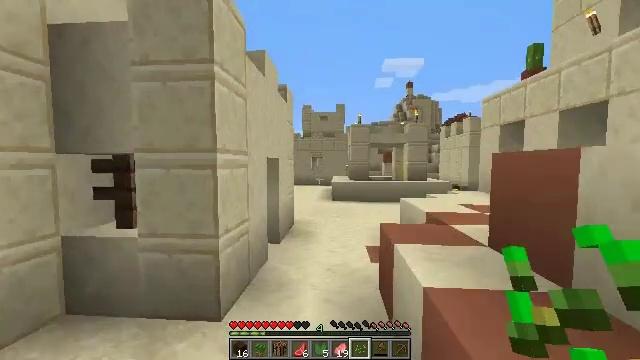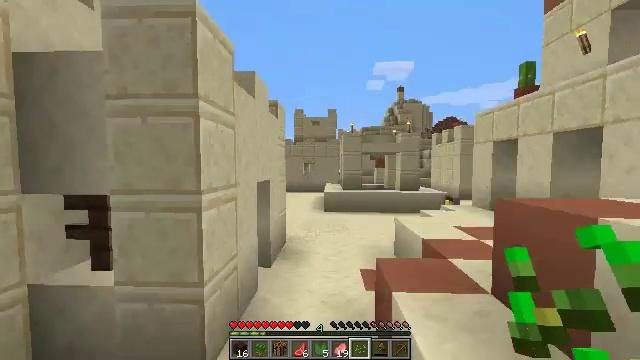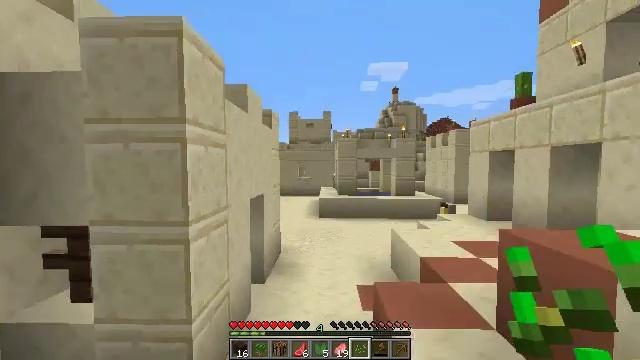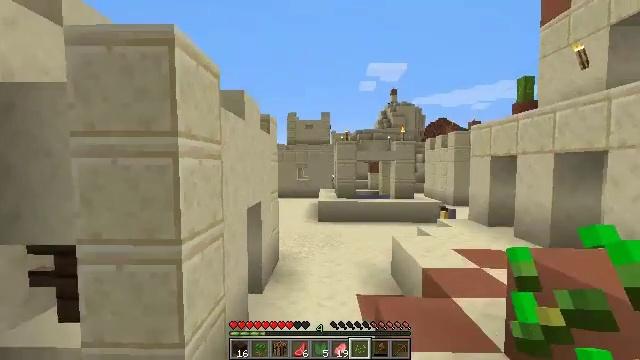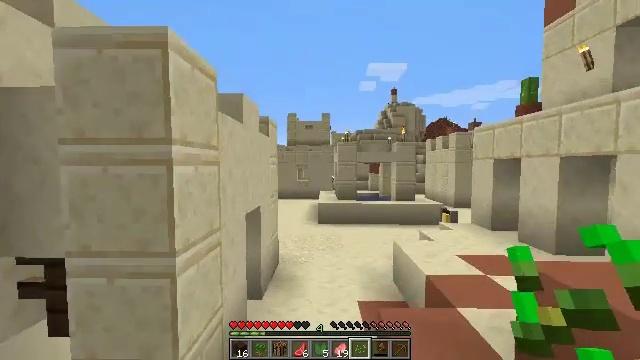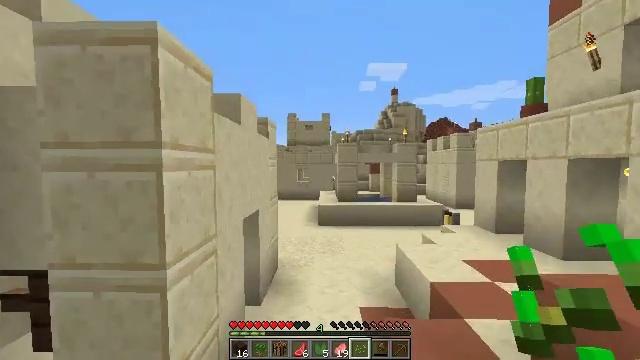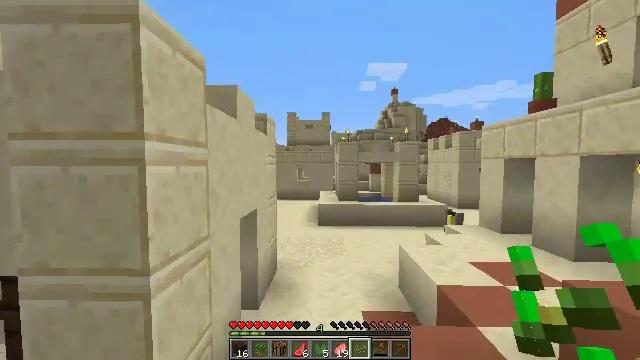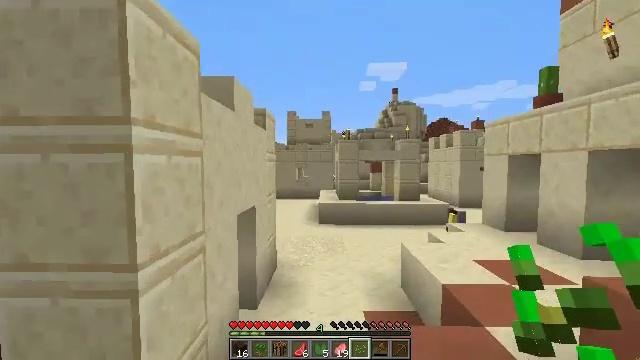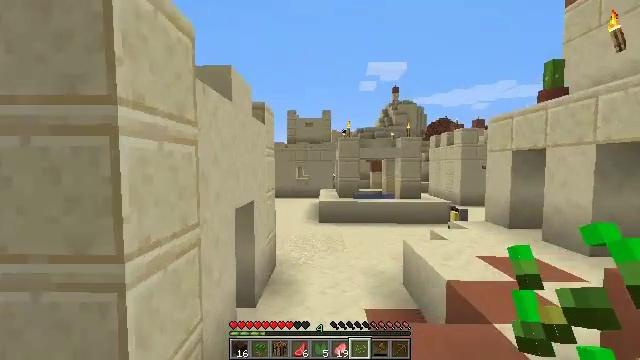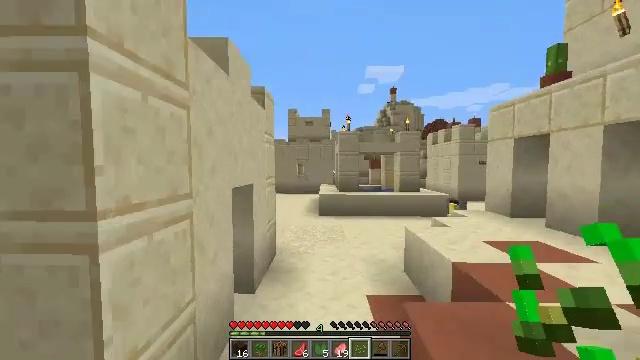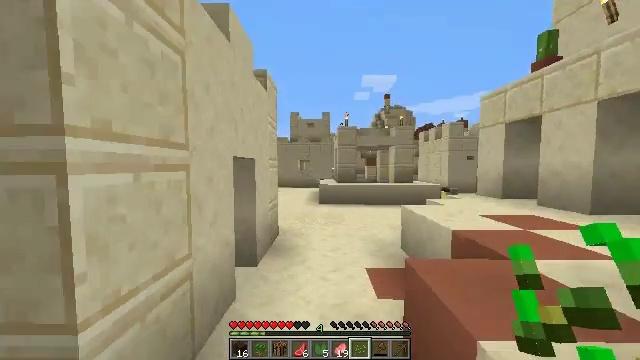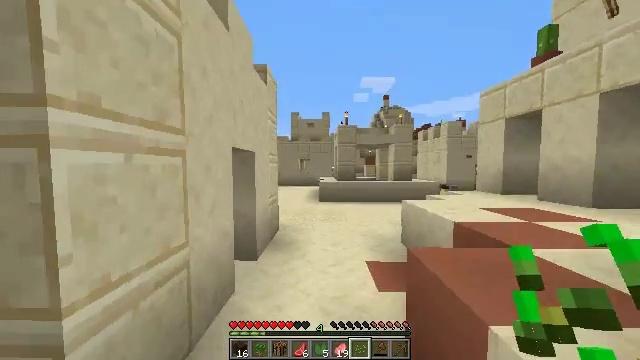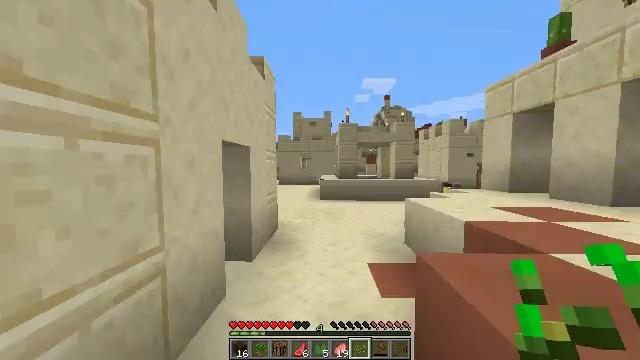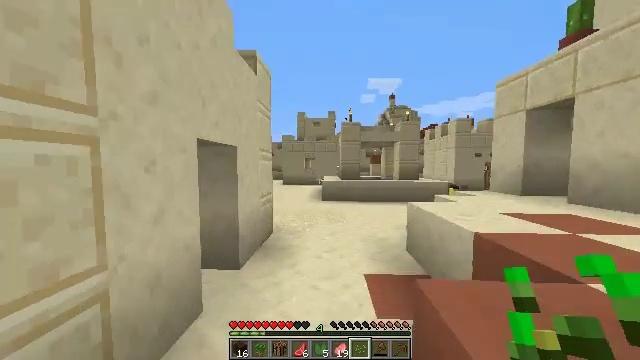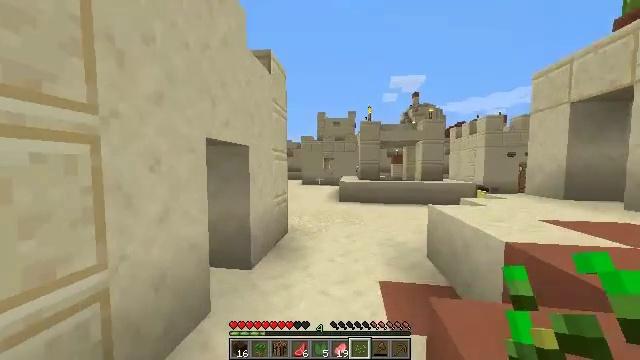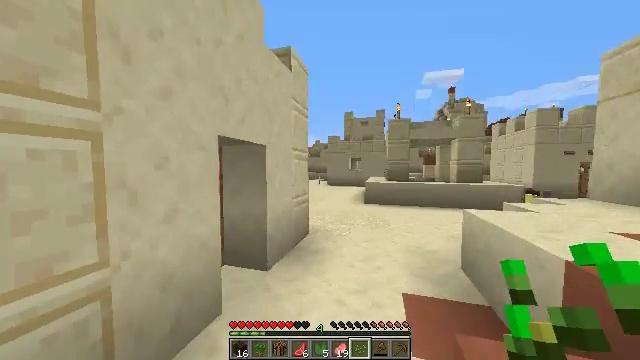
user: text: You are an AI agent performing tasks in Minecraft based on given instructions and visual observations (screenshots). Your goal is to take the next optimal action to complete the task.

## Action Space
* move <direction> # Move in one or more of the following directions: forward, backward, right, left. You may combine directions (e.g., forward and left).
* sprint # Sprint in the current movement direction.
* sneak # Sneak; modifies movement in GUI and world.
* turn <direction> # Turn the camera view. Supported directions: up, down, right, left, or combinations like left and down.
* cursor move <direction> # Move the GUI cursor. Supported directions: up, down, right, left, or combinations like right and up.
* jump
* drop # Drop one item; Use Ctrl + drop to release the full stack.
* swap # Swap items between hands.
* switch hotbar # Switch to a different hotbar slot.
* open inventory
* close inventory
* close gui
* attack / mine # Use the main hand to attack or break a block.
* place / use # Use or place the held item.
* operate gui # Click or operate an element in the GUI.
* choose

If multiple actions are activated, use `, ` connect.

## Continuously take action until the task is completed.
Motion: motion action
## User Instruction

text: Recycle the blast furnace by breaking it.
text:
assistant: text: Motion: move forward, turn right, jump
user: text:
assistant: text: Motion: move forward, turn right, jump
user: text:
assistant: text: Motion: move forward, jump
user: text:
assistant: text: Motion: move forward, jump
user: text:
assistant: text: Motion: move forward, jump
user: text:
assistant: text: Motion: move forward
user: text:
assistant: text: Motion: move forward
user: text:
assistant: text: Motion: move forward, sprint
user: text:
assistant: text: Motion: move forward, sprint
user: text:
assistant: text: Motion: move forward, sprint
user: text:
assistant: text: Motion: move forward and move right, sprint
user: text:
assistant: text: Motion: move forward and move right
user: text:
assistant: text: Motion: move forward and move right, turn left
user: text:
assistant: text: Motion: move forward and move right, turn left
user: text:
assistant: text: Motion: move forward and move right, turn left
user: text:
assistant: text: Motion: move forward and move right, turn left
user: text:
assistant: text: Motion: move forward and move right, turn left
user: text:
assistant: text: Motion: move forward and move right, turn left
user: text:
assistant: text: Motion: move forward, turn left
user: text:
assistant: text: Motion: move forward, turn left
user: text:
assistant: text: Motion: move forward, turn left
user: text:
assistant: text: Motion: move forward and move right, turn left
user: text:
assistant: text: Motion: move forward and move right, turn left
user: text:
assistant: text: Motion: move forward and move right, turn left
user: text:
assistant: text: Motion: move forward and move right, turn left
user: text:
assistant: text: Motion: no_op
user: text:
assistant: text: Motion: no_op
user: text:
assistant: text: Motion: no_op
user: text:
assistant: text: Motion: no_op
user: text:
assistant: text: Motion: use / place